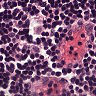
Metastatic tissue present: no